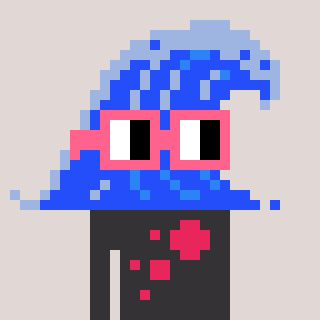
a pixel art character with square pink glasses, a wave-shaped head and a grayscale-colored body on a warm background